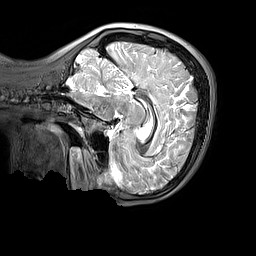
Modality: T2w
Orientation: sagittal
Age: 9
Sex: female
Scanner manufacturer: siemens
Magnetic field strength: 3 T
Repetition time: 3.2 s
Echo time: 0.408 s